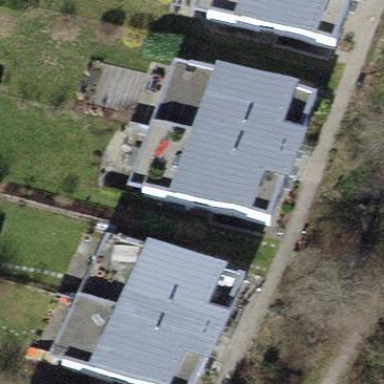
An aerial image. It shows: Semidetached house.